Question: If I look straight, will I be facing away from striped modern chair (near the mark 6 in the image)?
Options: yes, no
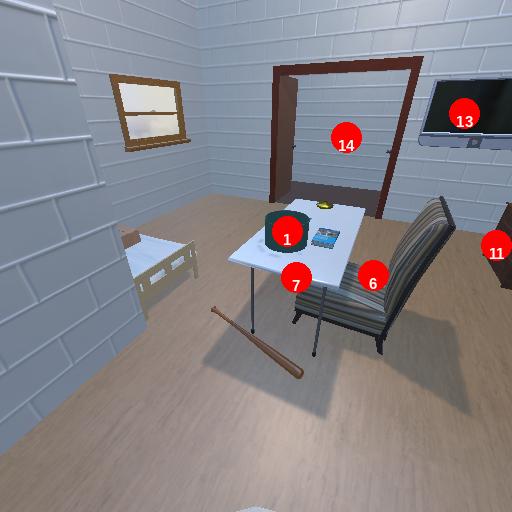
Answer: yes